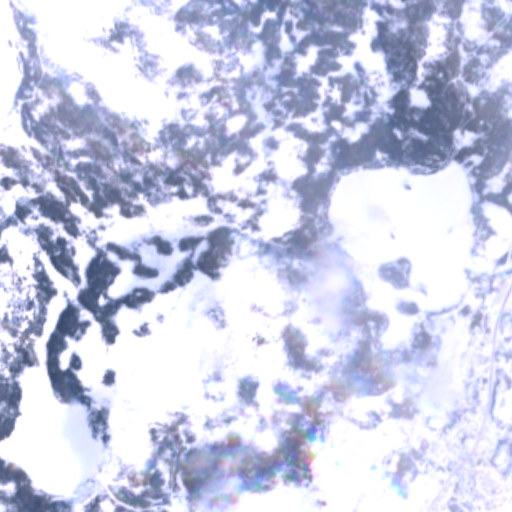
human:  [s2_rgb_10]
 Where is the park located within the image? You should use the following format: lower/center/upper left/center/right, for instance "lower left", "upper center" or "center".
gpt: The park is located in the lower right of the image.
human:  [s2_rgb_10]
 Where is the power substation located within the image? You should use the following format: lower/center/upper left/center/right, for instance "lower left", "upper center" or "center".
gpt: The power substation is located in the center right of the image.
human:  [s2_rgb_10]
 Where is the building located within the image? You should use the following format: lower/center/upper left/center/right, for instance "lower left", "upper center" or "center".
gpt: The building is located in the lower right of the image.
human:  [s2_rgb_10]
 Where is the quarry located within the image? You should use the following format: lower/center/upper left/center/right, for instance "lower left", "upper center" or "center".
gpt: There is no quarry in the image.